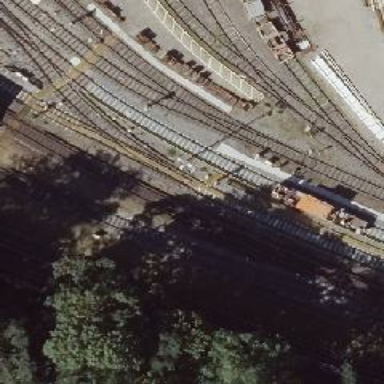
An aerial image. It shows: Yard meant for services.